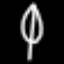
Label: leaf